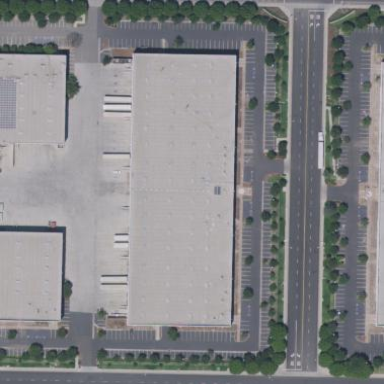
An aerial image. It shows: Industrial building.